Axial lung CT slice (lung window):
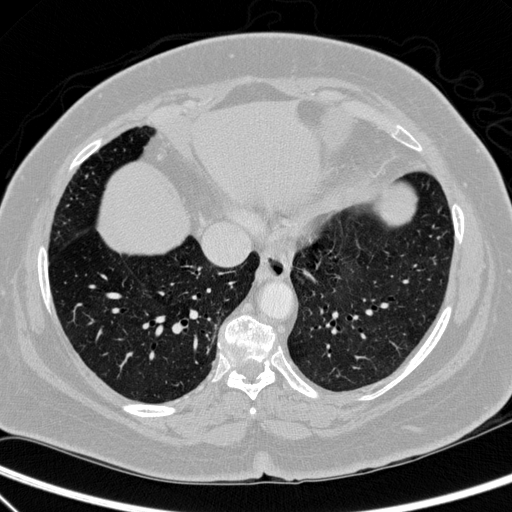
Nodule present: no